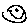
Label: smiley face